Interaction volume radius: 10 \u00c5
Interaction volume height: 20 \u00c5
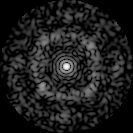
Disorder parameter: 0.7357